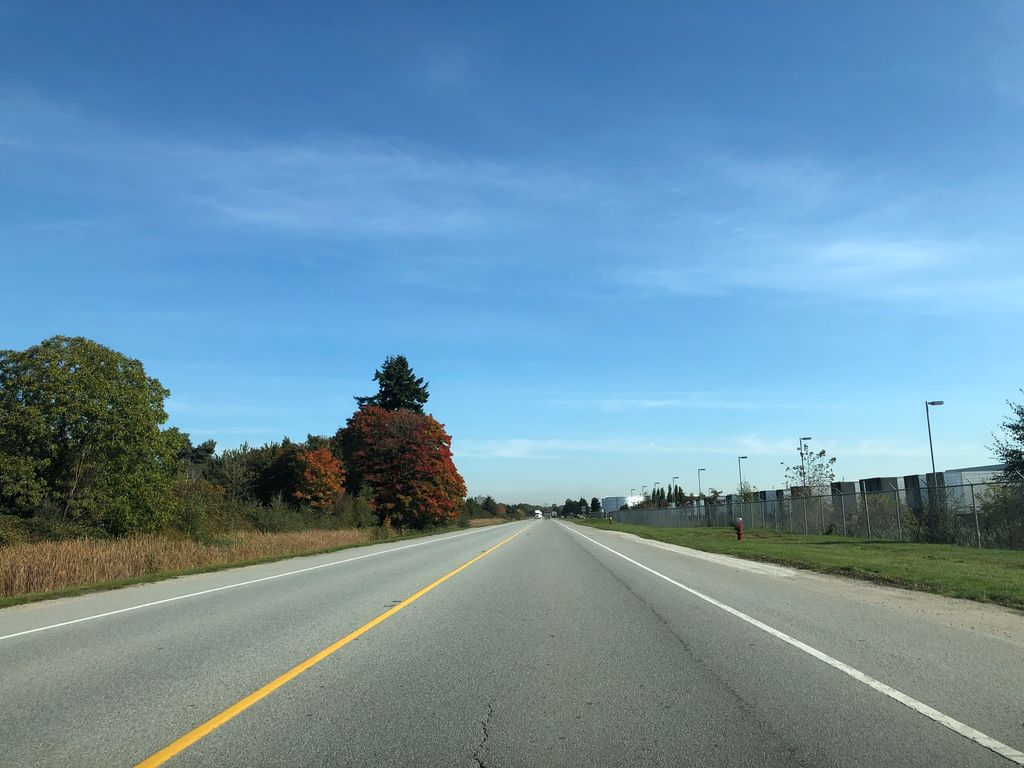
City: vancouver